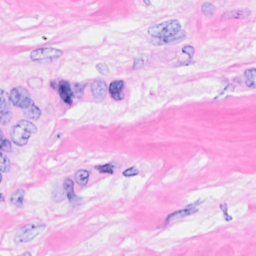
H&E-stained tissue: Breast